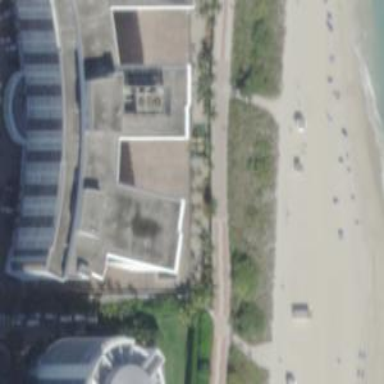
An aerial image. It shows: Hotel building.